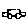
Label: car